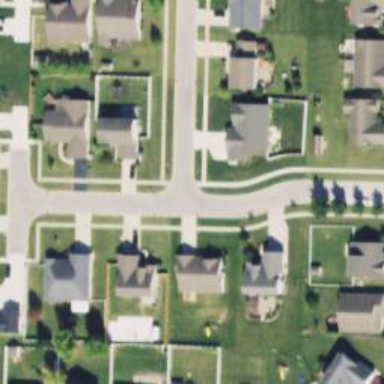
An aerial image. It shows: Smooth asphalt road in residential area.